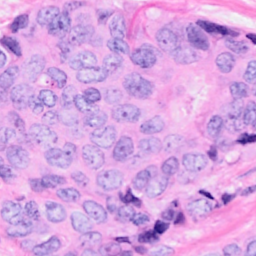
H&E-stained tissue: Breast